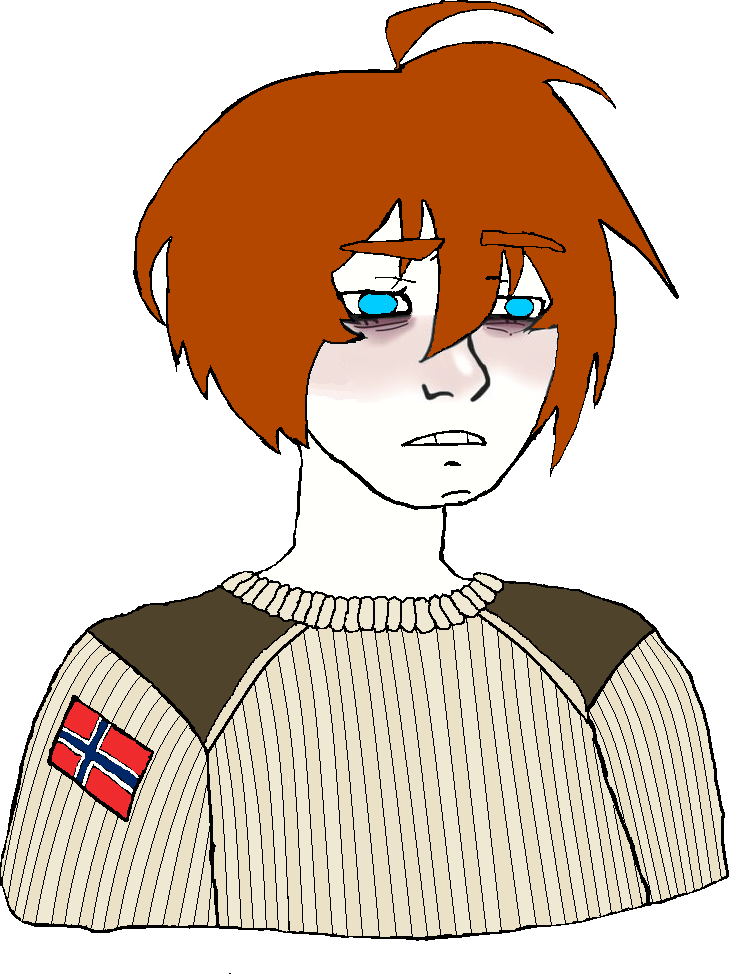
Label: 5_Twinkjak